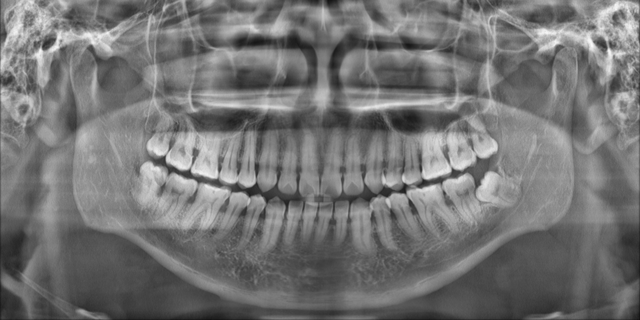
adult